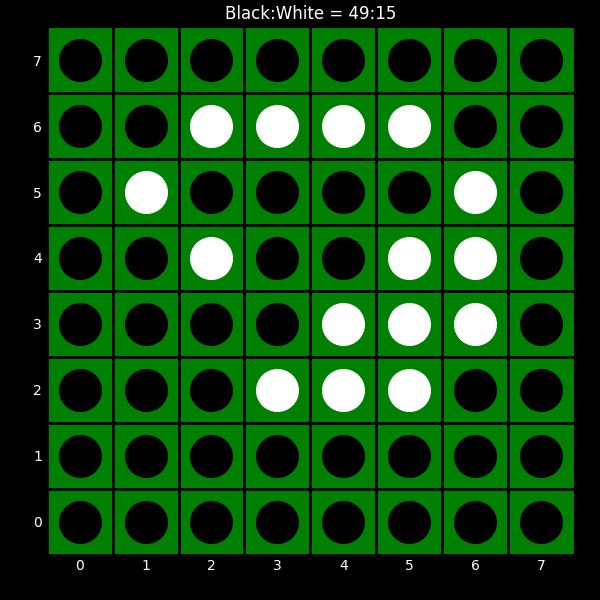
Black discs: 49
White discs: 15